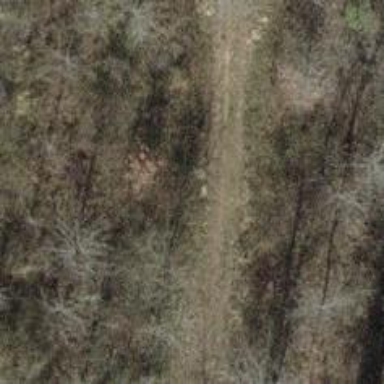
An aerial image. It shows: Dirt track with grade4 quality. The trail visibility is excellent.